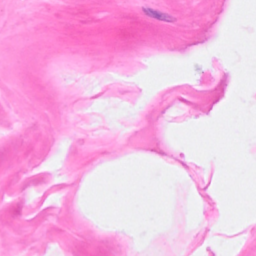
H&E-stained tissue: Breast